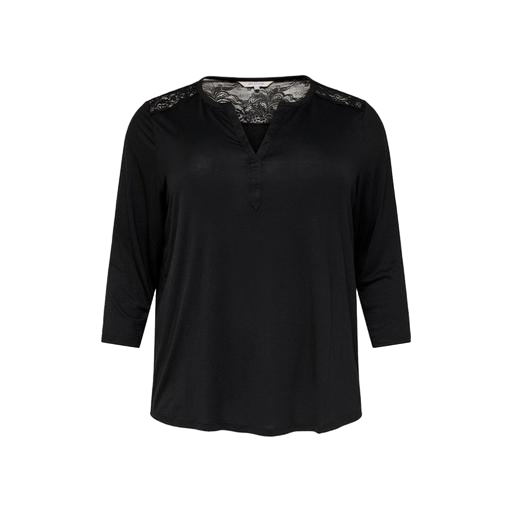
black plus size lace-yoke jersey t-shirt, black three-quarter-sleeve top only macy, black lace-yoke jersey t-shirt, white background